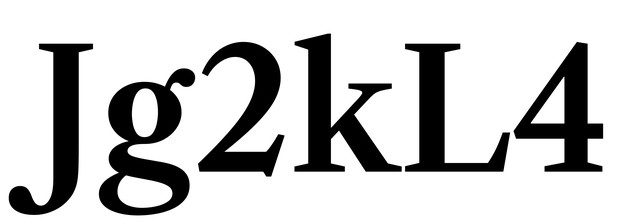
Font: LibreCaslonText_SemiBold